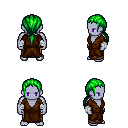
a pixel art fantasy rpg character, male body template, dark elf, purple skin, brown robe, robe skirt, green ponytail hairstyle, white cloth bandages, four views (front, back, left, right), 2x2 character sprite sheet, small pixel art, hard edges, no anti-aliasing